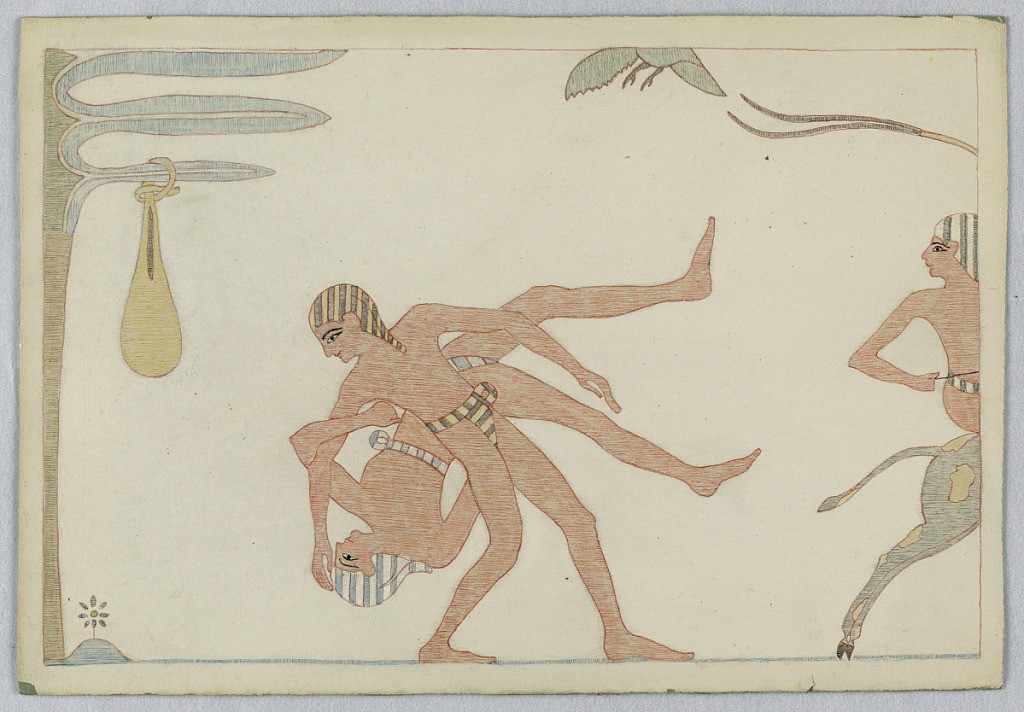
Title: The Thieves and the Ass, Illustration for Aesop's Fables
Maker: Victor Wilbour
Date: ca. 1916
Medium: Pen and red ink, crayon on white board
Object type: Drawing
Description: Two men wrestling, center. Tree, left, with bag hanging from a limb. Man riding to right; far right, bird overhead.